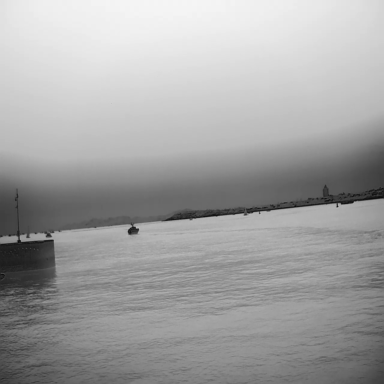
There are five objects shown in the infrared image, including two bulk_carriers, two sailboats, and a container_ship.